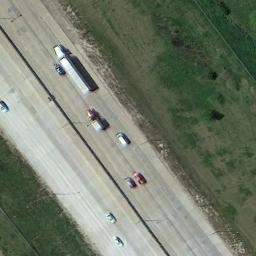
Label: freeway